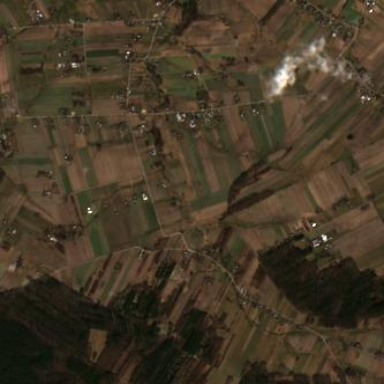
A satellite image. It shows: Picturesque farmland scene.